Question: Helo Guys!
I was trying to create a spinning hover effect with CSS3.
Just made a circle spinning effect. Check the jsFiddle here: <URL>
However what I want to do now is to create something tthat spins but this time its box type
just like this image:

So basically I want similar effect just like the jsFiddle I shown above however this time it must be box.
Really having a hard time figuring this out. Here's my CSS:
'''
body {
background: #292929;
padding-left: 30px;
font-size: 12px;
}
.twist {
display: inline-block;
font-size: 45px;
line-height: 90px;
cursor: pointer;
margin: 20px;
width: 90px;
height: 90px;
border-radius: 50%;
text-align: center;
position: relative;
text-decoration: none;
z-index: 1;
color: #fff;
}
.twist:after {
pointer-events: none;
position: absolute;
width: 100%;
height: 100%;
border-radius: 50%;
content:'';
-webkit-box-sizing: content-box;
-moz-box-sizing: content-box;
box-sizing: content-box;
}
.twist:before {
speak: none;
font-size: 48px;
line-height: 90px;
font-style: normal;
font-weight: normal;
font-variant: normal;
text-transform: none;
display: block;
-webkit-font-smoothing: antialiased;
}
.twist.demo-4 {
width: 92px;
height: 92px;
box-shadow: 0 0 0 4px rgba(255, 255, 255, 1);
}
.twist.demo-4:before {
line-height: 92px;
}
.twist.demo-4:after {
top: -4px;
left: -4px;
padding: 0;
z-index: 10;
border: 4px dashed #fff;
}
.twist.demo-4:hover {
box-shadow: 0 0 0 0 rgba(255, 255, 255, 0);
color: #fff;
}
.twist.demo-4:hover i {
color: #fff;
}
.twist.demo-4.spin:hover {
-webkit-transition: box-shadow 0.2s;
-moz-transition: box-shadow 0.2s;
transition: box-shadow 0.2s;
}
.twist.demo-4.spin:hover:after {
-webkit-animation: spinAround 9s linear infinite;
-moz-animation: spinAround 9s linear infinite;
animation: spinAround 9s linear infinite;
}
@-webkit-keyframes spinAround {
from {
-webkit-transform: rotate(0deg)
}
to {
-webkit-transform: rotate(360deg);
}
}
@-moz-keyframes spinAround {
from {
-moz-transform: rotate(0deg)
}
to {
-moz-transform: rotate(360deg);
}
}
@keyframes spinAround {
from {
transform: rotate(0deg)
}
to {
transform: rotate(360deg);
}
}
'''
Hope you can help me with a jsFiddle file.
Thanks!
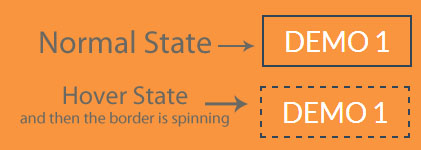
Answer: My answer won't fit exactly your example, but may interest you as it's a full-CSS3 solution, without HTML markup change. The animation won't be a rotation, but a translation.
'''
.bordered {
overflow: hidden;
}
.bordered:before {
content: '';
position: absolute;
top: 5px; /* 5px: border width */
left: 5px;
right: 5px;
bottom: 5px;
background: white;
z-index: -1;
}
.bordered:after {
content: '';
position: absolute;
top: -50%;
left: -50%;
right: -50%;
bottom: -50%;
background: black;
z-index: -2;
}
.bordered:hover:after {
background: -webkit-linear-gradient(left, white 50%, black 50%); /* black: border color*/
background-size: 20px 100%; /* 20px: dash width */
-webkit-animation: borderAnimated 1s linear infinite;
}
@-webkit-keyframes borderAnimated {
from {
transform: rotate(45deg) translate(0, 0);
}
to {
transform: rotate(45deg) translate(20px, 0);
}
}
/* --- Style only--- */
.bordered {
width: 150px;
height: 150px;
line-height: 150px;
text-align: center;
position: absolute;
top: 50%;
left: 50%;
transform: translate(-50%, -50%);
}
'''
'''
<div class="bordered">Lorem ipsum</div>
'''
The trick is to have a stripped background in the ':after' pseudo-element, and a fake empty background in the ':before' element, which will work as a mask. When hovering your element, you just have to animate the ':after' pseudo-element to get something nice.